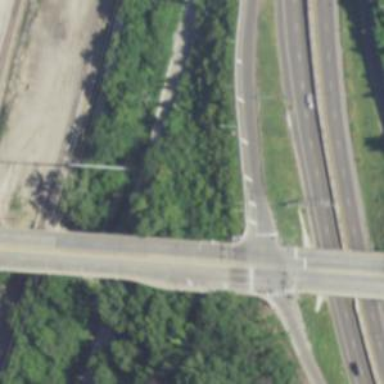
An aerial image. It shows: Secondary road crossing viaduct bridge.